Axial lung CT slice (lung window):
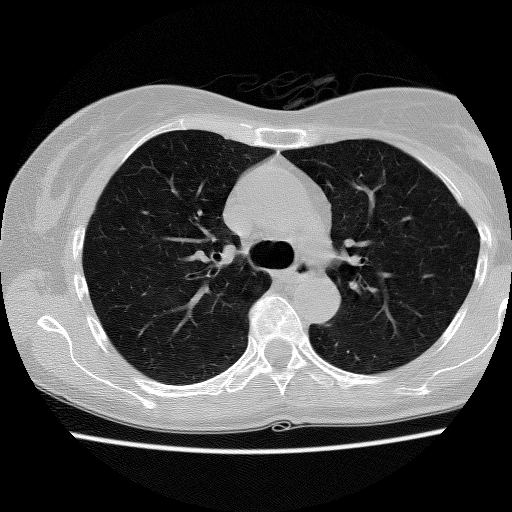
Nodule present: no